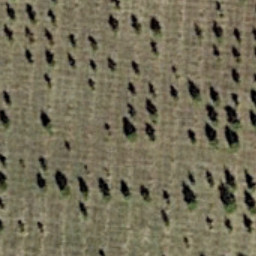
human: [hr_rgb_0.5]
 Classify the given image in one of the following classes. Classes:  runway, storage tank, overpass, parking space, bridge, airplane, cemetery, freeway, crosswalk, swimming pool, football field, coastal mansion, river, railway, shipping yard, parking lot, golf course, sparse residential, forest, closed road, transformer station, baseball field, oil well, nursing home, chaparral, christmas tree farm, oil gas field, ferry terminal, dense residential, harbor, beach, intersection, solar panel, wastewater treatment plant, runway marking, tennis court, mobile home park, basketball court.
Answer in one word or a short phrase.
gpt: christmas tree farm